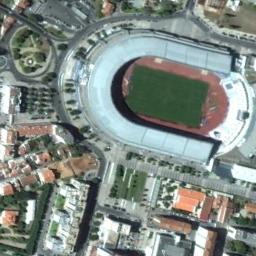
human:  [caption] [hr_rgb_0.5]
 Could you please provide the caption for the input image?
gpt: There is a baseball field between the two roads .

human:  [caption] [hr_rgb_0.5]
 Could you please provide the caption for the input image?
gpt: Many buildings of different shapes are beside the stadium .

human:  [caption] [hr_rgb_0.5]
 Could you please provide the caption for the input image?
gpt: The stadium is next to some buildings and trees .

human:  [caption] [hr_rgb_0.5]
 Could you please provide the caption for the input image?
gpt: Oval stadium built in the middle of a residential area .

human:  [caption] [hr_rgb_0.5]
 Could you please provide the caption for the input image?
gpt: There are many buildings around the stadium .